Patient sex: M
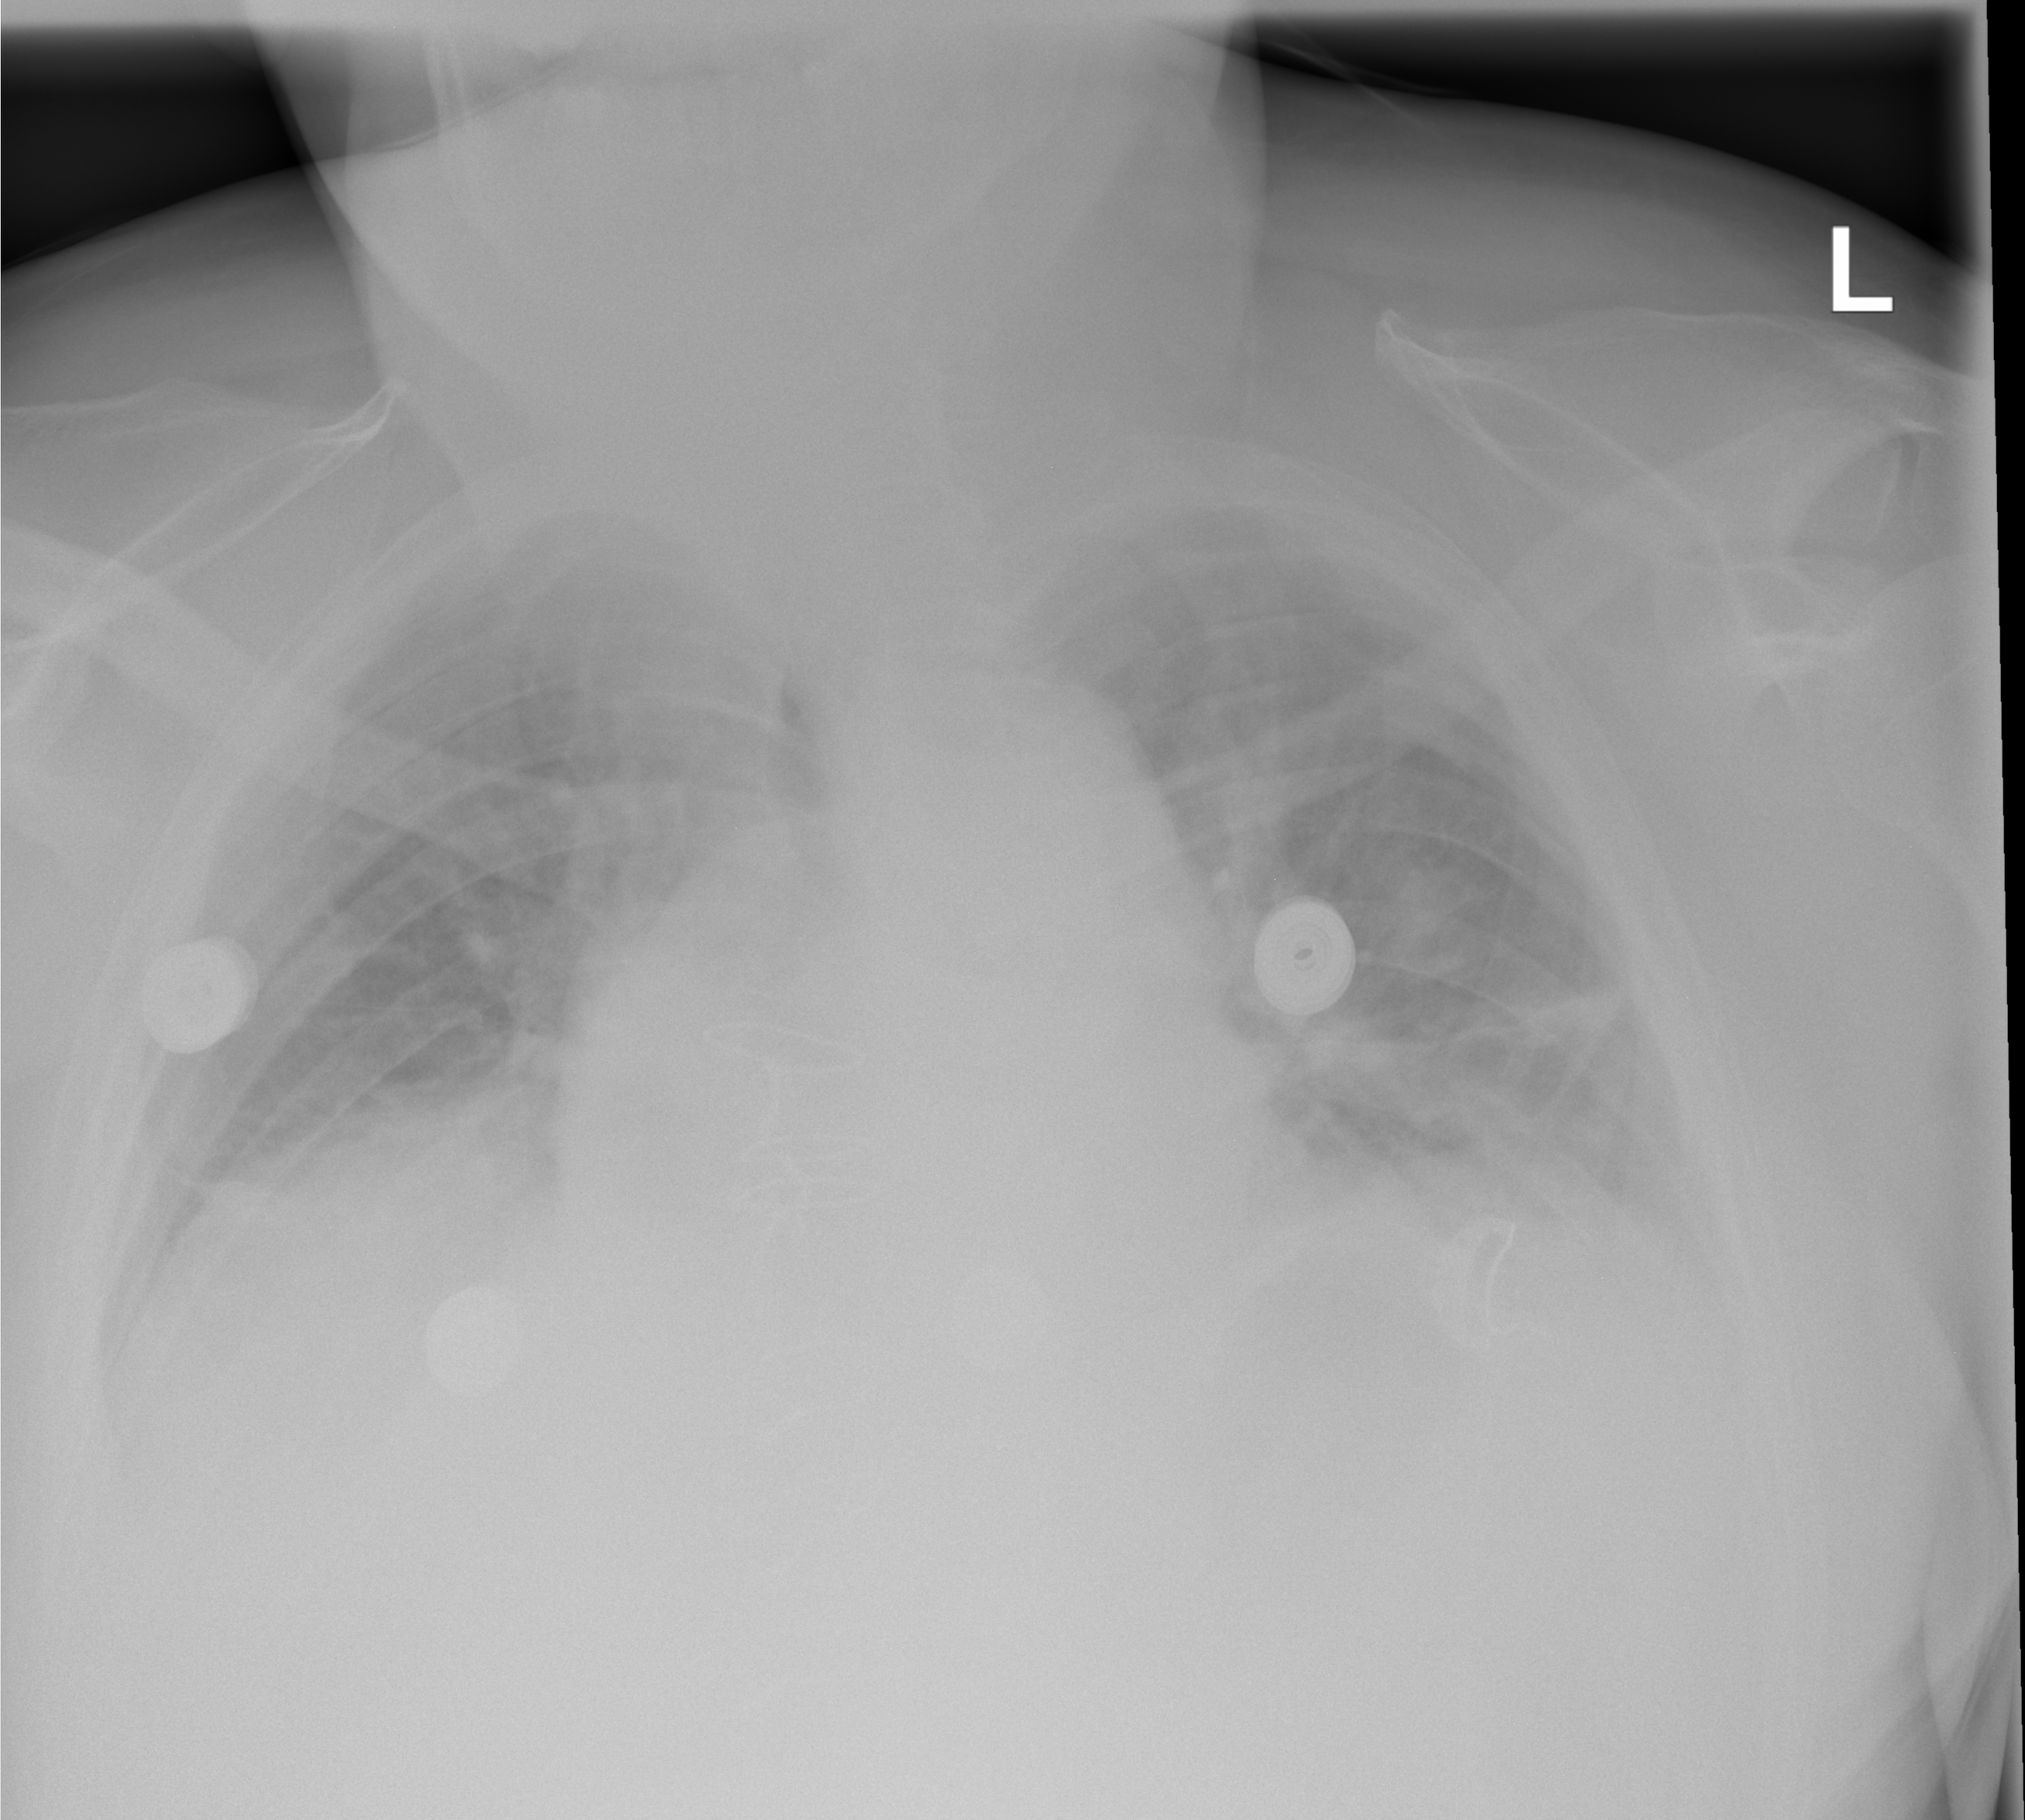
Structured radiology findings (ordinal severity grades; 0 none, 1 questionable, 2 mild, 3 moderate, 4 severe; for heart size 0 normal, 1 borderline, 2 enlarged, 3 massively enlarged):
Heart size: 0
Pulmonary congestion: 0
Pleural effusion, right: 0
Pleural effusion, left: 0
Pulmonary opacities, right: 0
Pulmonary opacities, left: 0
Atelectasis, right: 2
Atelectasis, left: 2